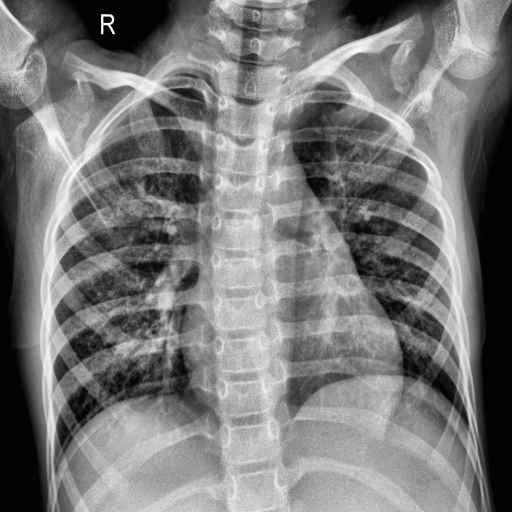
Finding: NORMAL